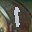
Label: 1